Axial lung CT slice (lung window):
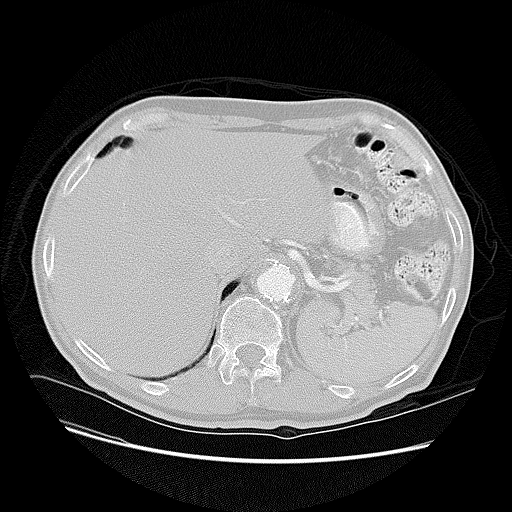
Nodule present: no